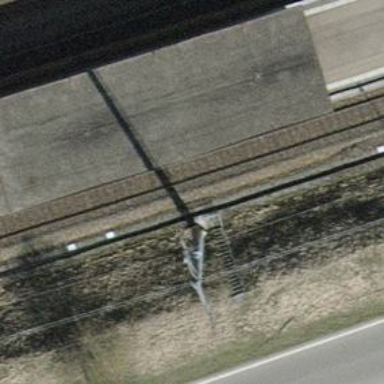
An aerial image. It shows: Communication tower.